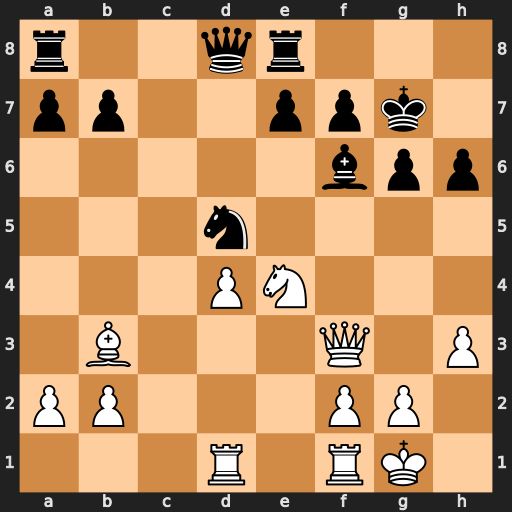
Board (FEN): r2qr3/pp2ppk1/5bpp/3n4/3PN3/1B3Q1P/PP3PP1/3R1RK1
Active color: w
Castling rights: -
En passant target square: -
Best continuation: Bxd5 Qxd5 Nxf6 Qxf3 Nxe8+ Rxe8 gxf3